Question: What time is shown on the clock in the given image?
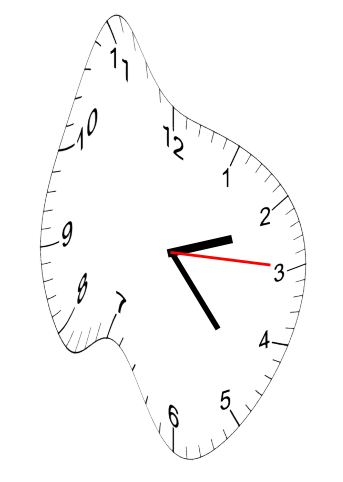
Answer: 02:23:15